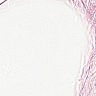
Metastatic tissue present: no